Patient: sex M, age 48
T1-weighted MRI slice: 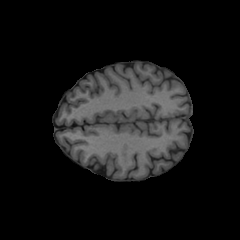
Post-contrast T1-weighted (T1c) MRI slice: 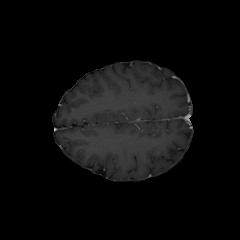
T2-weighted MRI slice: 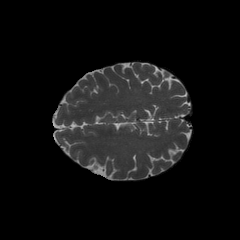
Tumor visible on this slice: no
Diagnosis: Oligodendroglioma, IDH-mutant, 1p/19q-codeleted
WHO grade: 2